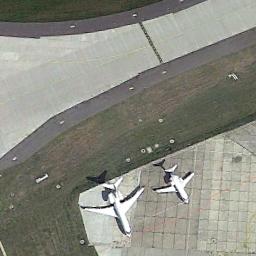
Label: airplane